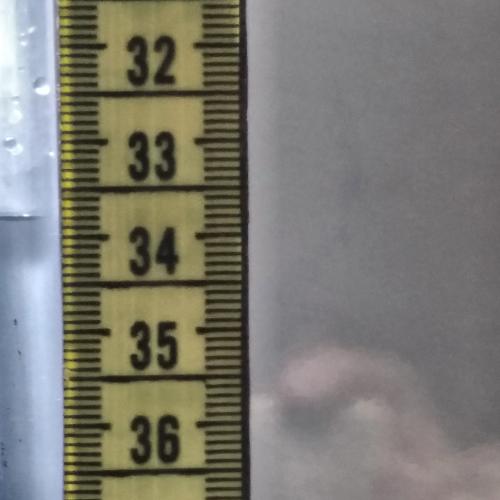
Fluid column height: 33.8 cm